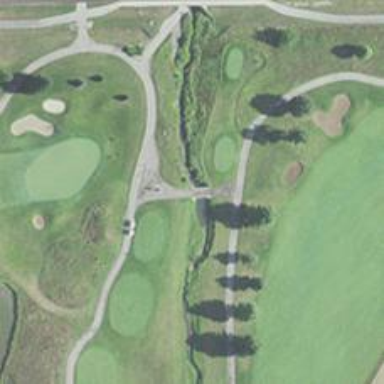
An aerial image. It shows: Service road on bridge designed for golf cartpath.